Question: We have a number of processes that rely on interactions between two people/groups. I am trying to figure out the best way to illustrate this in BPMN.
CONSIDER:
Using the example of a pizza order, I call a pizzeria to order, an order-taker answers the phone and then we discuss my order. I am trying to accurately capture the "we discuss the order" portion of the process. Here is how I envision the diagram playing out. I call, they answer, then there's branching for a simultaneous exchange, which converges at the end of the call and my order is finished. Is this illustrated correctly? or are there better ways to show that two different entities communicating with each other at the same time to accomplish a task?

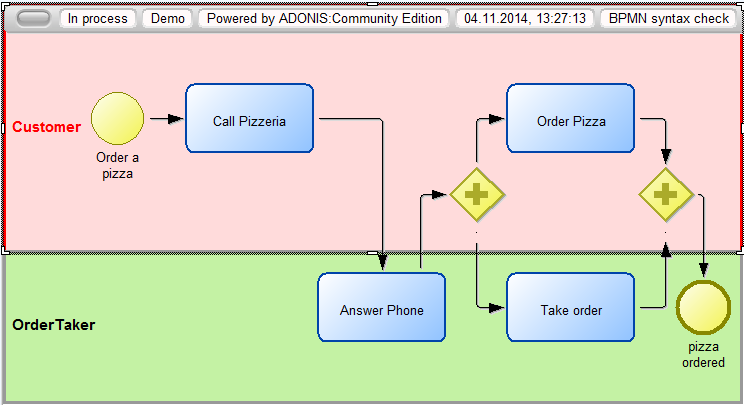
Answer: The moment you want to show interaction in greater detail than high level bird view, you typically run into troubles when remaining within the paradigm of using "one pool with several lanes". In such a case you need to draw a so called "collaboration diagram", which means you make use of several pools and hence several process definitions interacting with each other by means of message exchange. I give you an example here:

You may use those envelope symbols attached to the message flows, but you don't need to.
The big advantage of that approach is that you can now show that those processes are dependent on each other, yes, but each participant also wants to remain in drivers seat of his/her own process, e.g. by deciding what to do if the other side doesn't provide the desired answer, doesn't do anything within a reasonable time and so on. Furthermore you can look at that diagram from both perspectives and people will actually see "their own process" - and not something mixed with the concerns of others involved.
For that same reason BPMN also offers the concept of "collapsed pools" to be able to look just at the communication from one side and treat the internal details of the other side as a kind of "black box":